Field crop: maize
Growth stage: 1
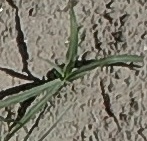
Species: sorghum